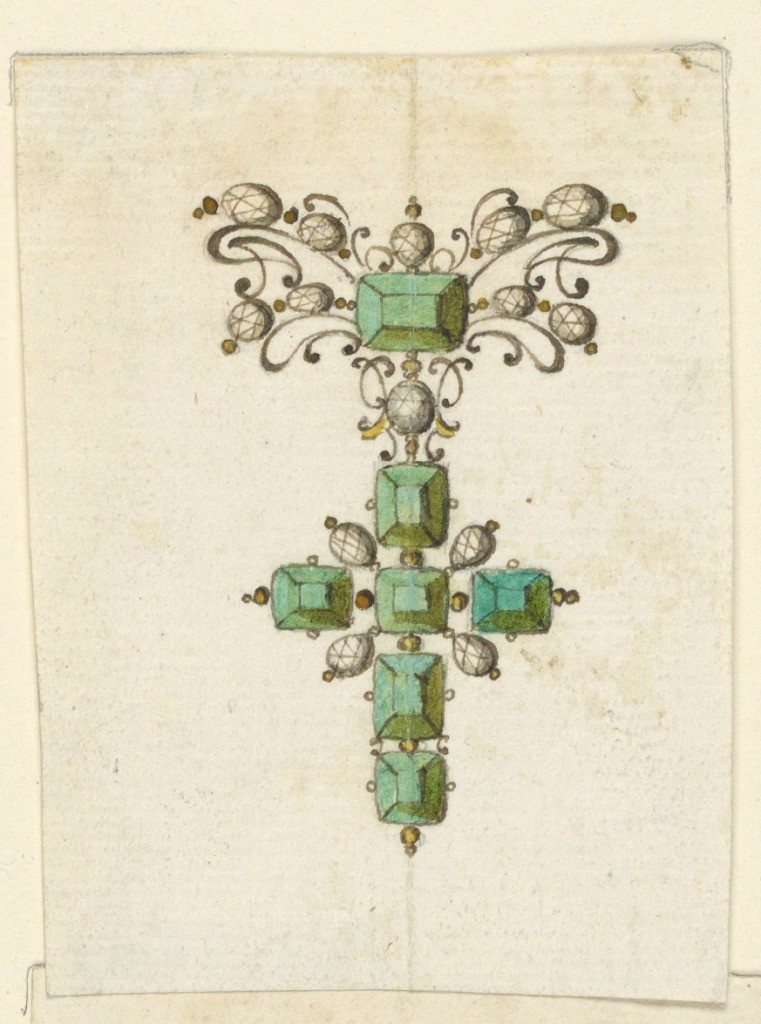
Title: Design for pendant
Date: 1725–50
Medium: Pen, brush, sepia, green, yellow water colors. Paper
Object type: Drawing
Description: Vertical rectangle. Above isa a green diamond in the center of scrolls and diamonds; below a cross with five green diamonds and four white ones in the corners.